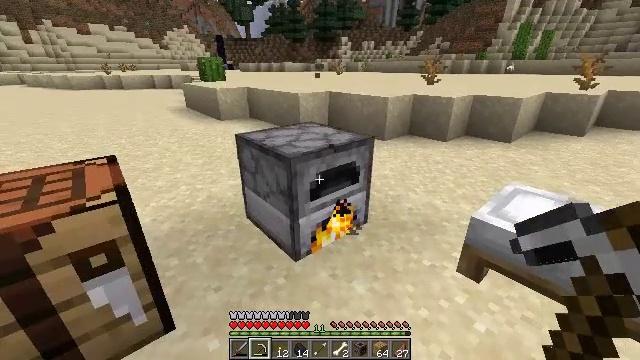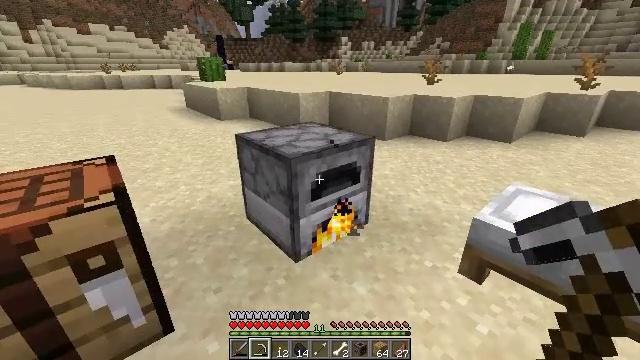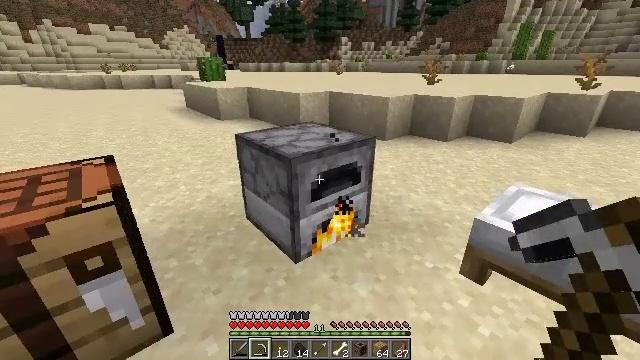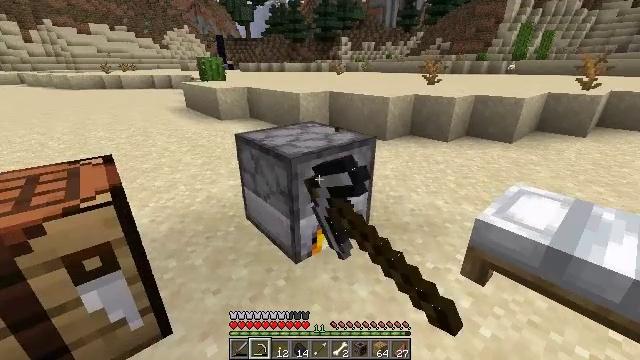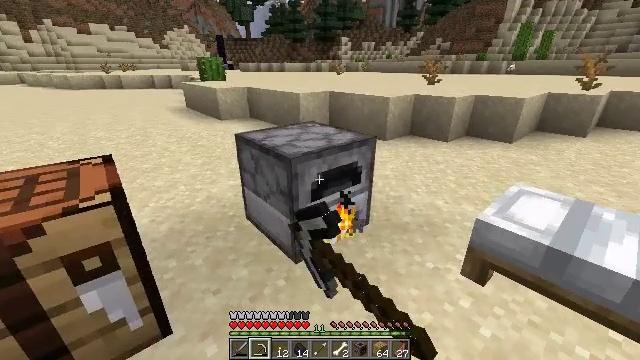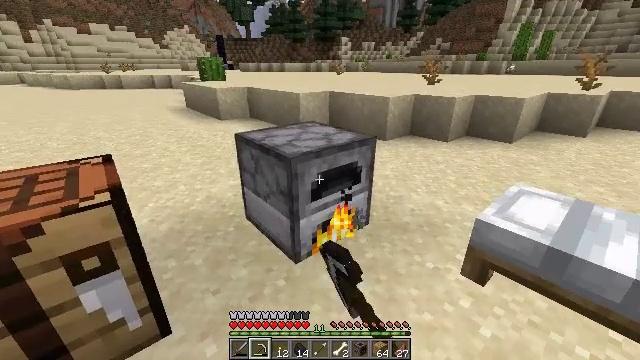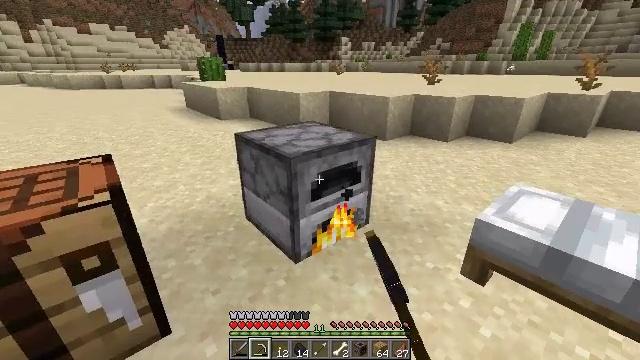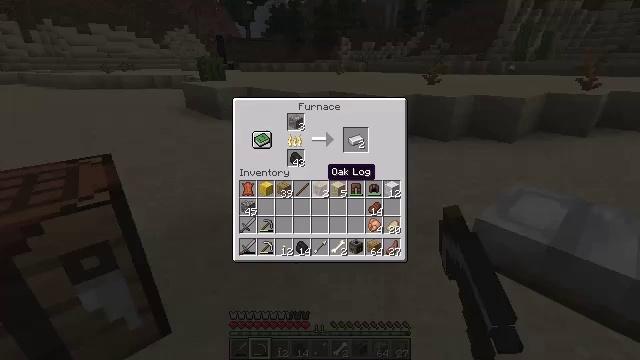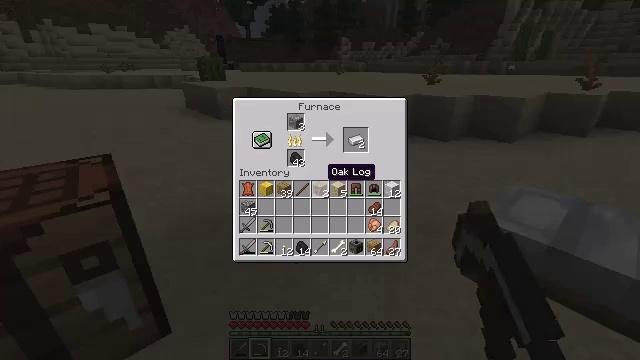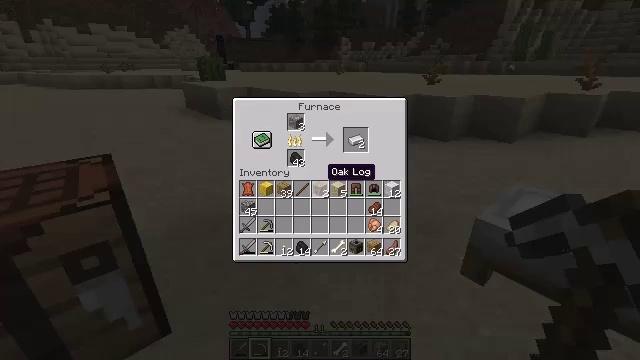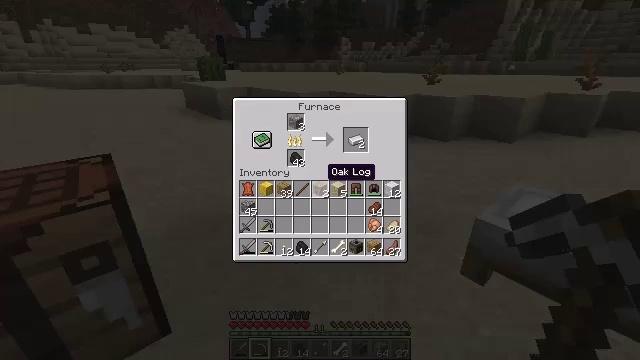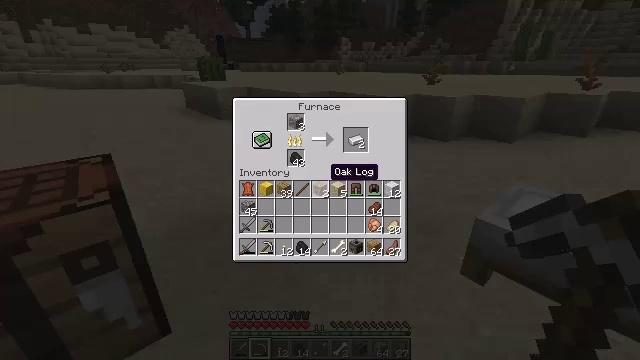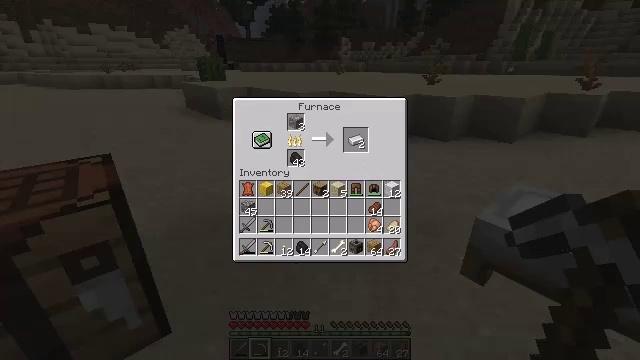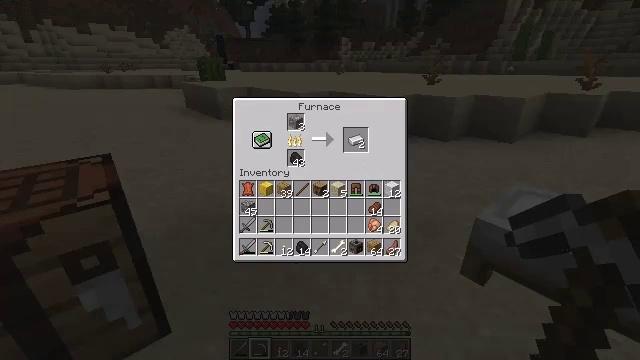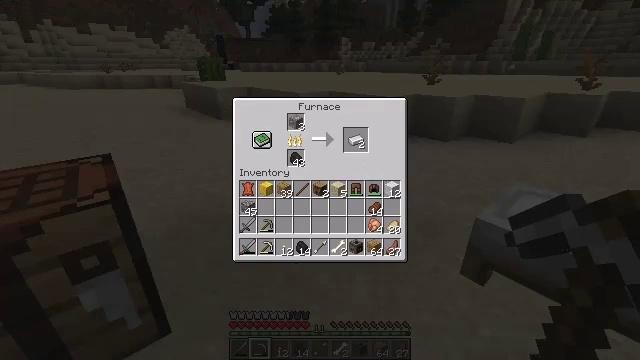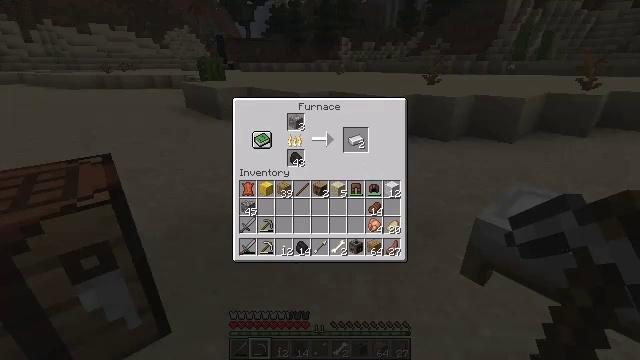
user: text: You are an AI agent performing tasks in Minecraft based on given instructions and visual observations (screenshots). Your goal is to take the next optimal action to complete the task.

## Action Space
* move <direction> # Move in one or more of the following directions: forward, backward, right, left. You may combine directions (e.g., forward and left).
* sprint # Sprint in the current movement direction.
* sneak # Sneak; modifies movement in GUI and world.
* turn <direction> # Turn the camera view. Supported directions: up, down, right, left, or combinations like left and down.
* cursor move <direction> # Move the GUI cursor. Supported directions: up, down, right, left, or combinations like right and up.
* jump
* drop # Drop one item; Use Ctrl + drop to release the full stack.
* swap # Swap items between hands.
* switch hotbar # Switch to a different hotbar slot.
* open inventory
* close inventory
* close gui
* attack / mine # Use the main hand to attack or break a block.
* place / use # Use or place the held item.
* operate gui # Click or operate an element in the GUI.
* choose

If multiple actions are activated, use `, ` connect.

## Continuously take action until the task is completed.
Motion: motion action
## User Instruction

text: Remove leather leggings from the inventory.
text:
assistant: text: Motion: no_op
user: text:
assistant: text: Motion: use / place
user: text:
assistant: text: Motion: use / place
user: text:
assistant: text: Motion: use / place
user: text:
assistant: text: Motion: no_op
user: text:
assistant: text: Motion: no_op
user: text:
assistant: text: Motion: open gui
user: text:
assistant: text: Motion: no_op
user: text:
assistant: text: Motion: no_op
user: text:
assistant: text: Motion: no_op
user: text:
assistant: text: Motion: no_op
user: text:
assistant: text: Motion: no_op
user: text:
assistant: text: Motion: no_op
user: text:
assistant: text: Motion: no_op
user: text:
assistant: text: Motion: no_op
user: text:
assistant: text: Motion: no_op
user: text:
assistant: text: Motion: no_op
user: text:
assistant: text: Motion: no_op
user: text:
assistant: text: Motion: no_op
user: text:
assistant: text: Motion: no_op
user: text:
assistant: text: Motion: no_op
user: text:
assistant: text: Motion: no_op
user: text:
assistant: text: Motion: no_op
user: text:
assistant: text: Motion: no_op
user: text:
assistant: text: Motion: no_op
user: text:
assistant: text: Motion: no_op
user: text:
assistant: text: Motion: no_op
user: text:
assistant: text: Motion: no_op
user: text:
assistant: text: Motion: no_op
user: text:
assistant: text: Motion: no_op